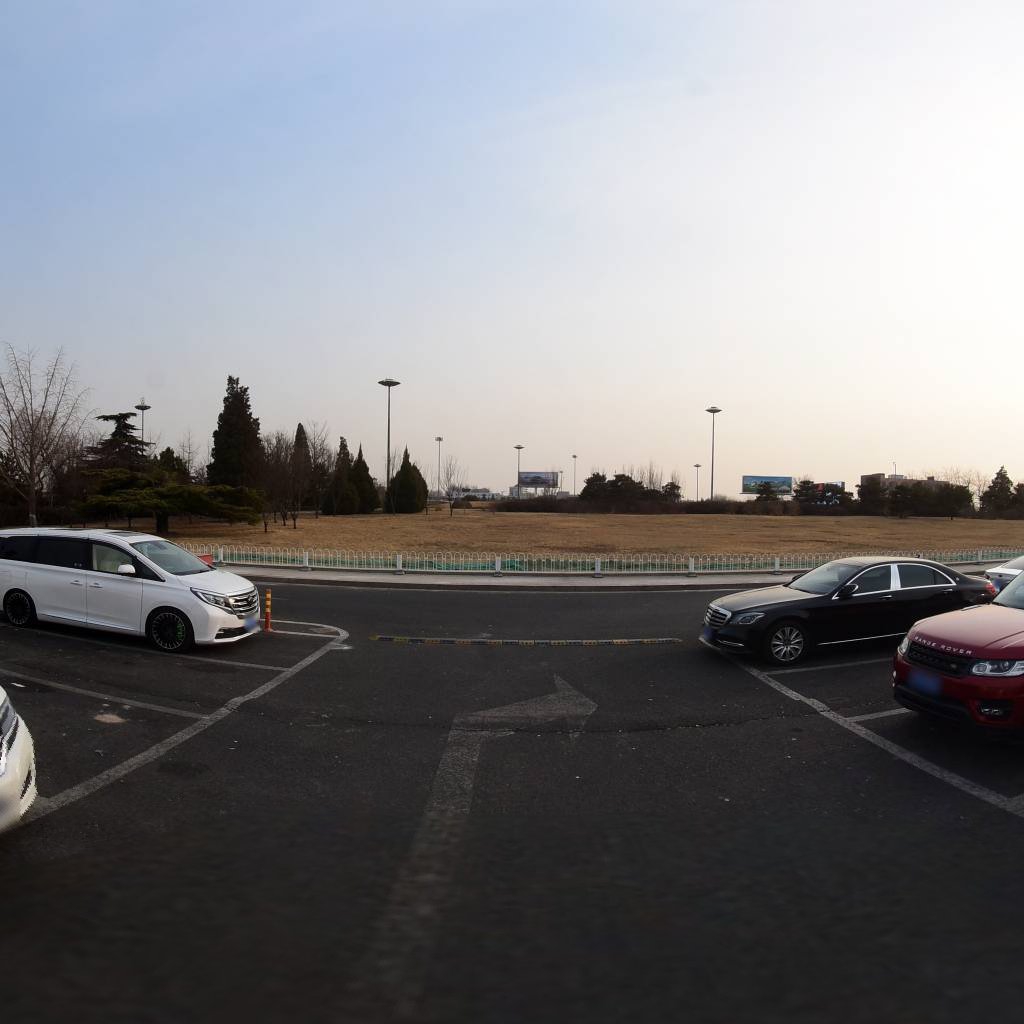
Region: Chaoyang
Road damage annotations: transverse crack